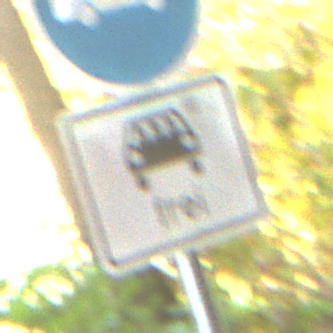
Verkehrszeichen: MehrfachbesetzePersonenkraftwagenFrei
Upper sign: Busssonderstreifen
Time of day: Midday
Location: Outdoor (Urban)
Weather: Clear
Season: NotSpecified
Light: Natural